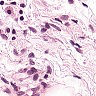
Metastatic tissue present: no